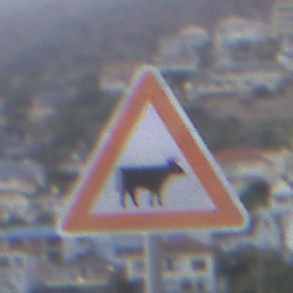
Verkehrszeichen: ViehtriebLinks
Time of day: SunriseSunset
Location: Outdoor (Beach)
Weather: Overcast
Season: NotSpecified
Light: Natural